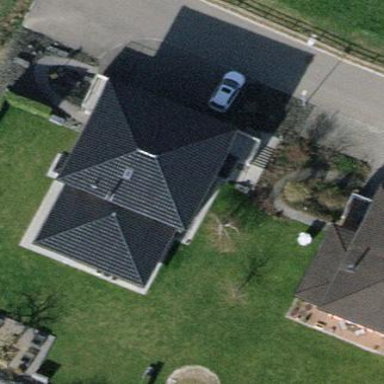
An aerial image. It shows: Detached building.